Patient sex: M
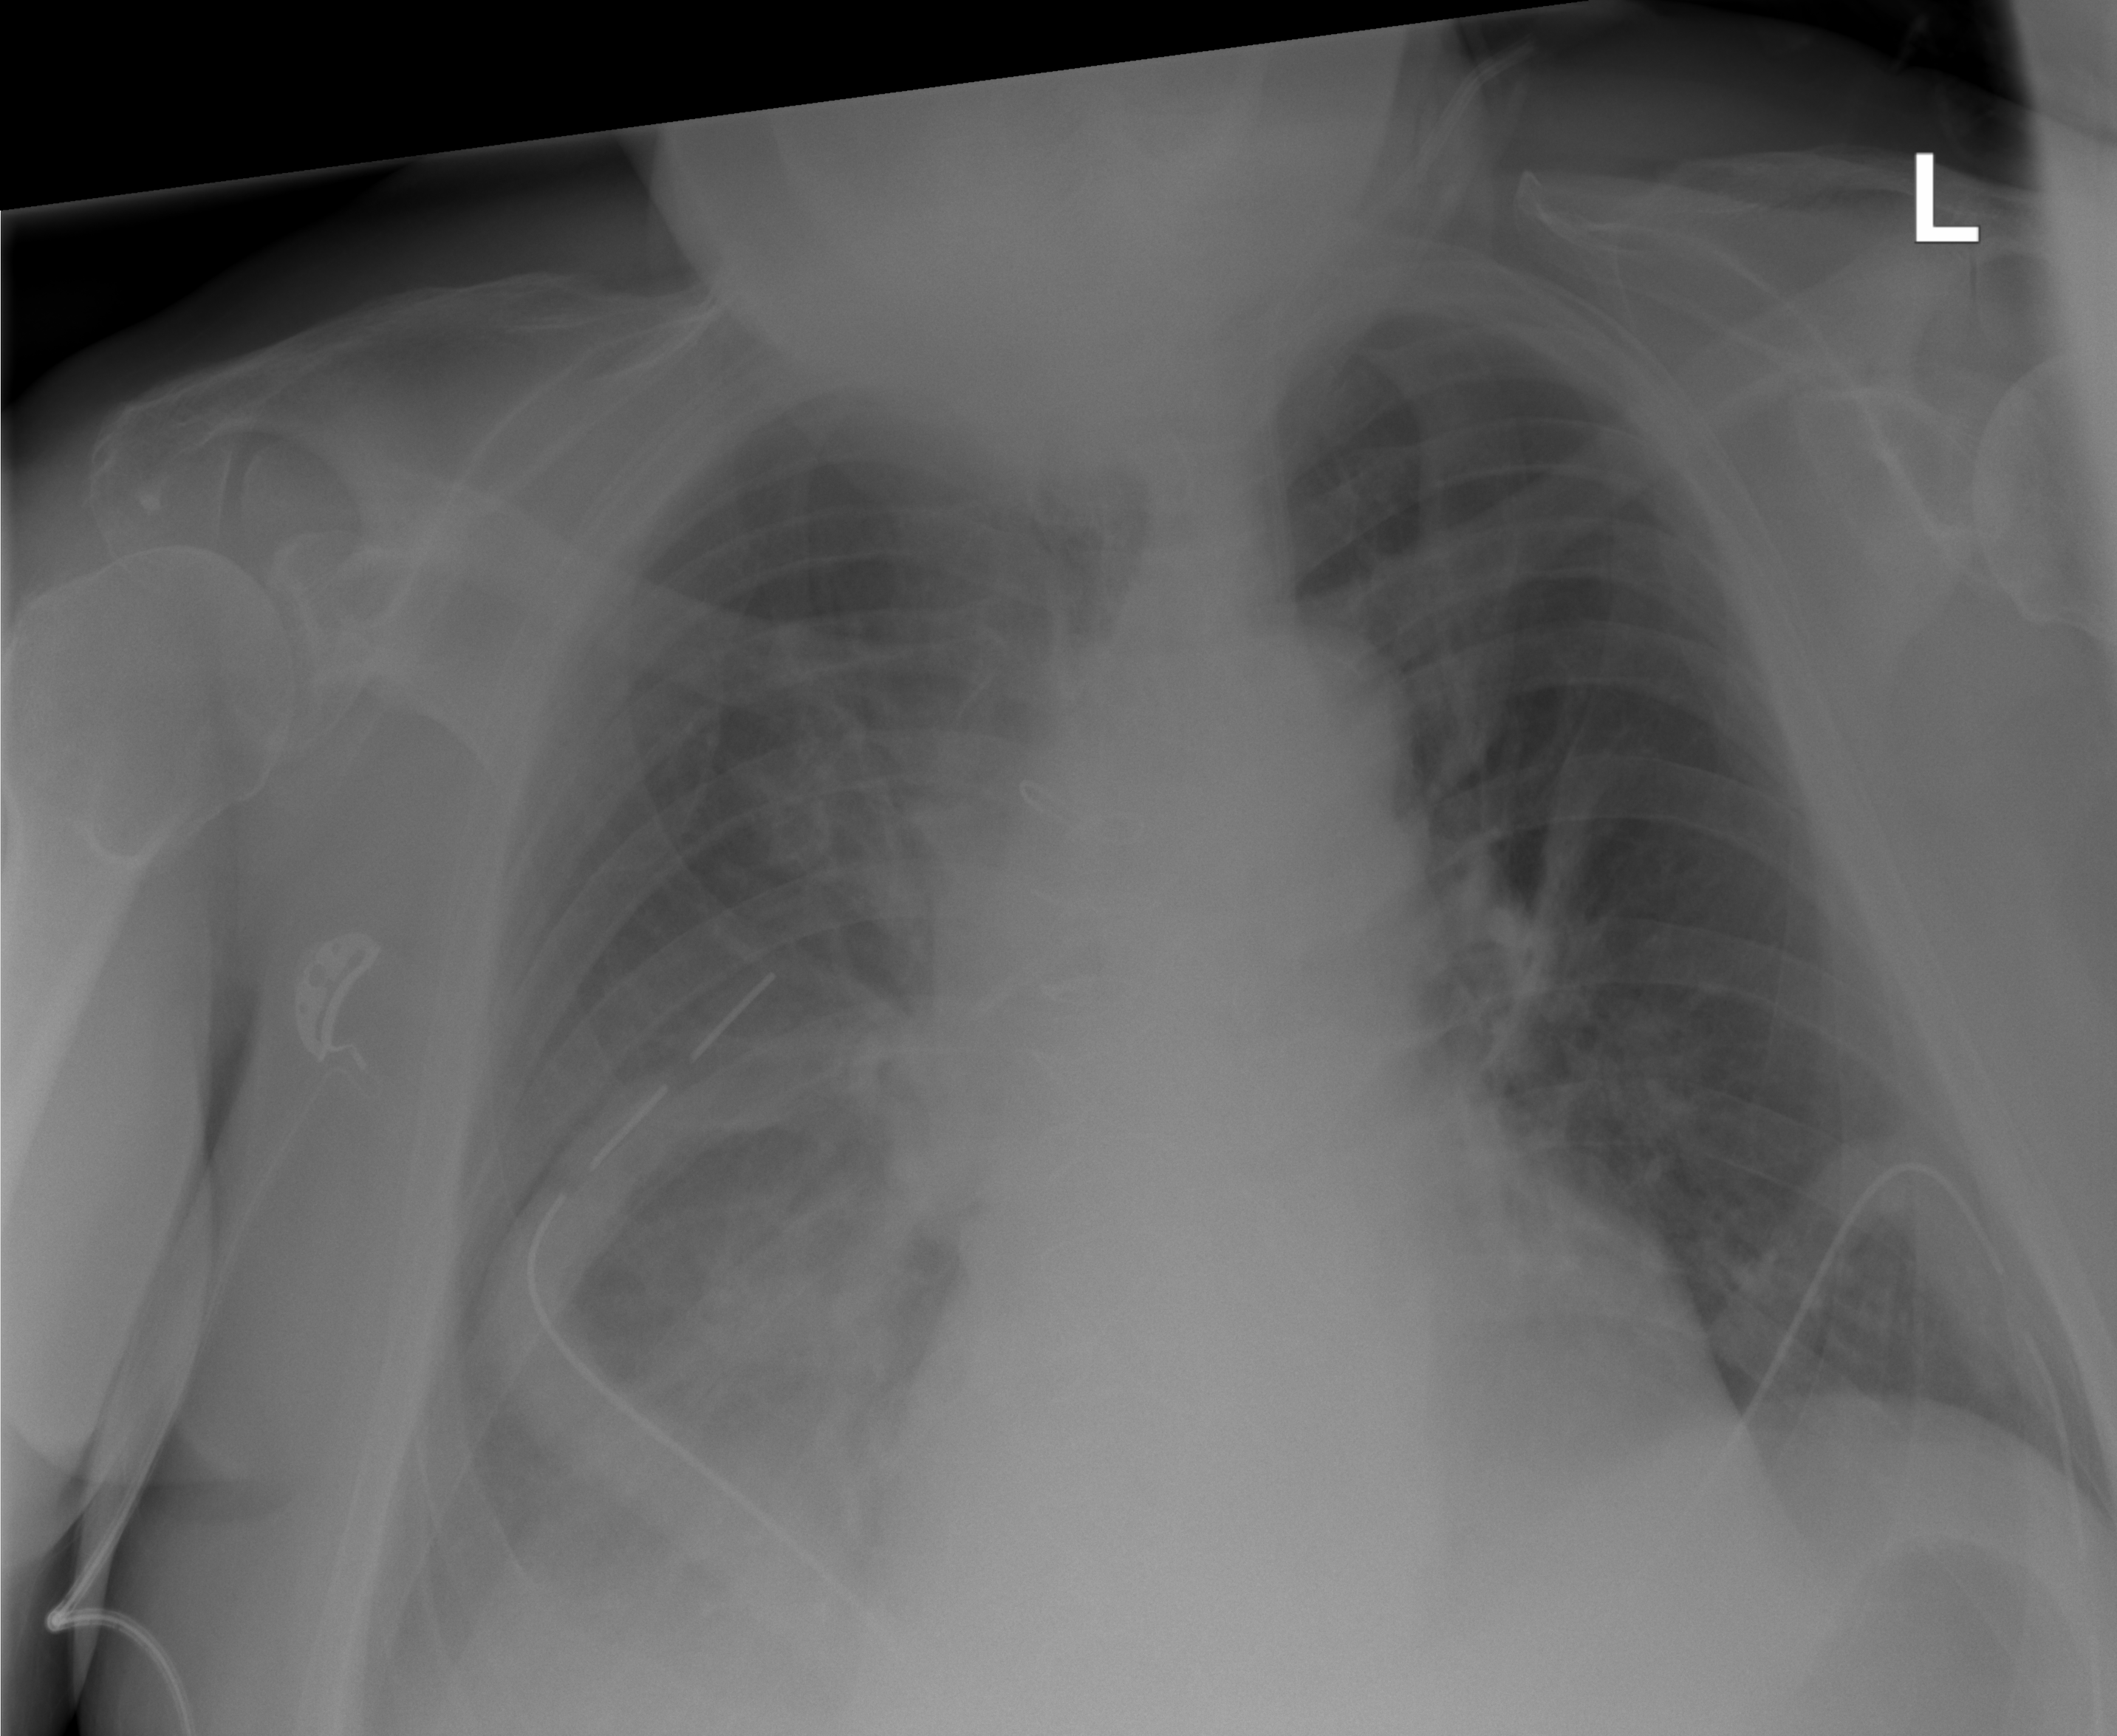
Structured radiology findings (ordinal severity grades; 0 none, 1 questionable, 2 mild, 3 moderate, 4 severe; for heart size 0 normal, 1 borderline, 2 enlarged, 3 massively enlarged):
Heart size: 0
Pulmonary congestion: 0
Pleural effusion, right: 2
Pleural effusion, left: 2
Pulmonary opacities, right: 0
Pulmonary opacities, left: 0
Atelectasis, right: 3
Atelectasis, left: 2